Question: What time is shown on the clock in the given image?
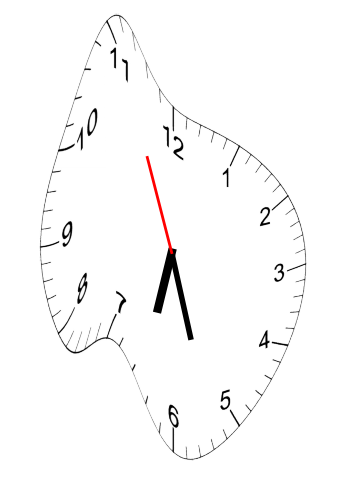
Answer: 06:26:56